Aerial crown-view tile of a tropical tree (Barro Colorado Island, Panama), acquired 20250818:
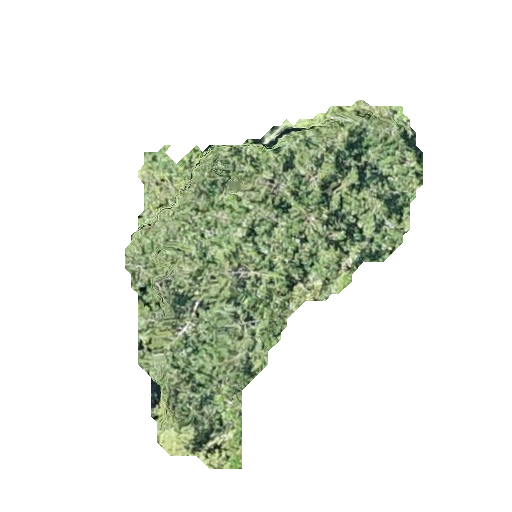
Species: Virola surinamensis
GBIF accepted scientific name: Virola surinamensis
Crown area: 88.566 m²